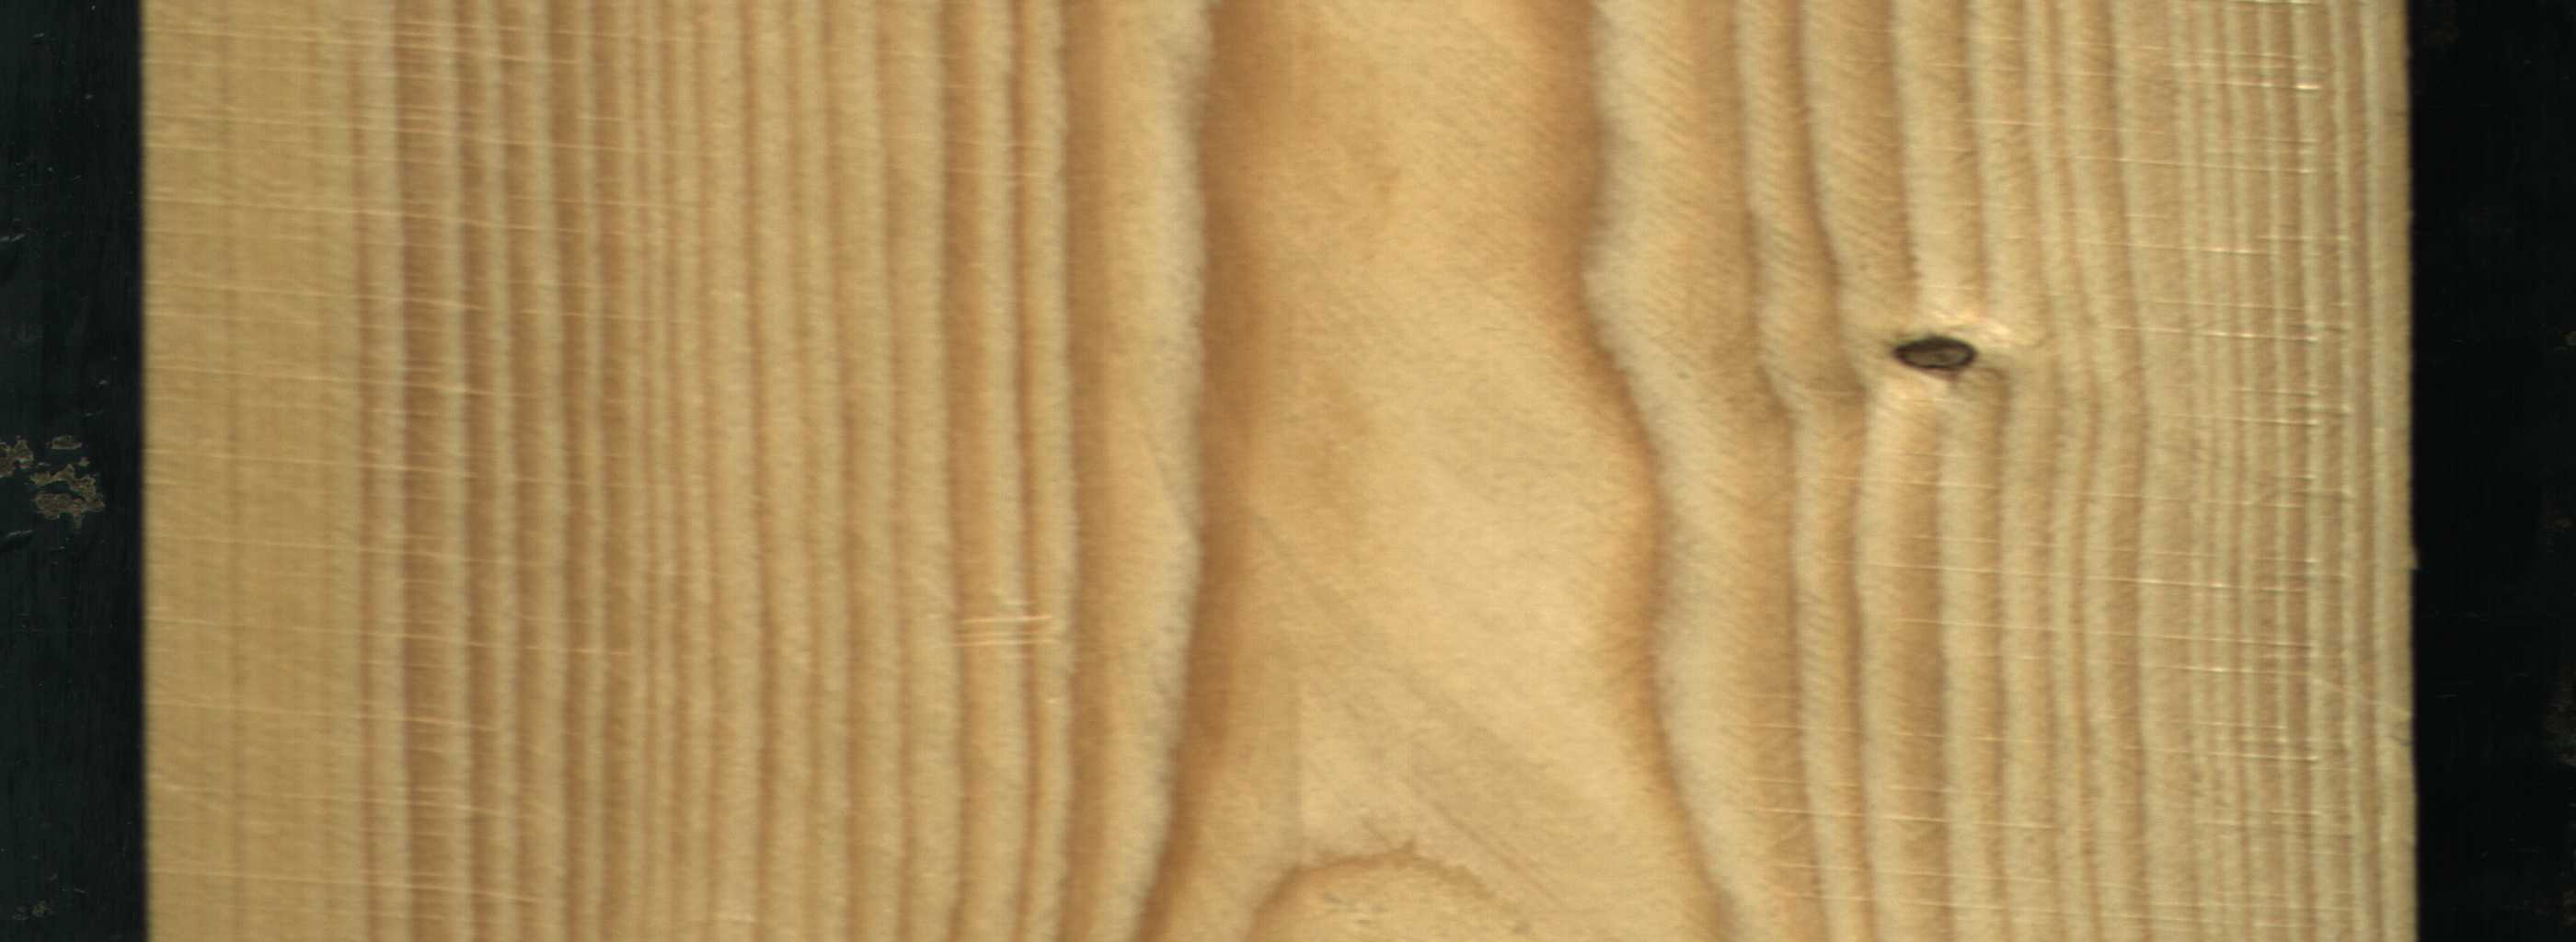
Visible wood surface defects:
Dead_Knot